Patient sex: M
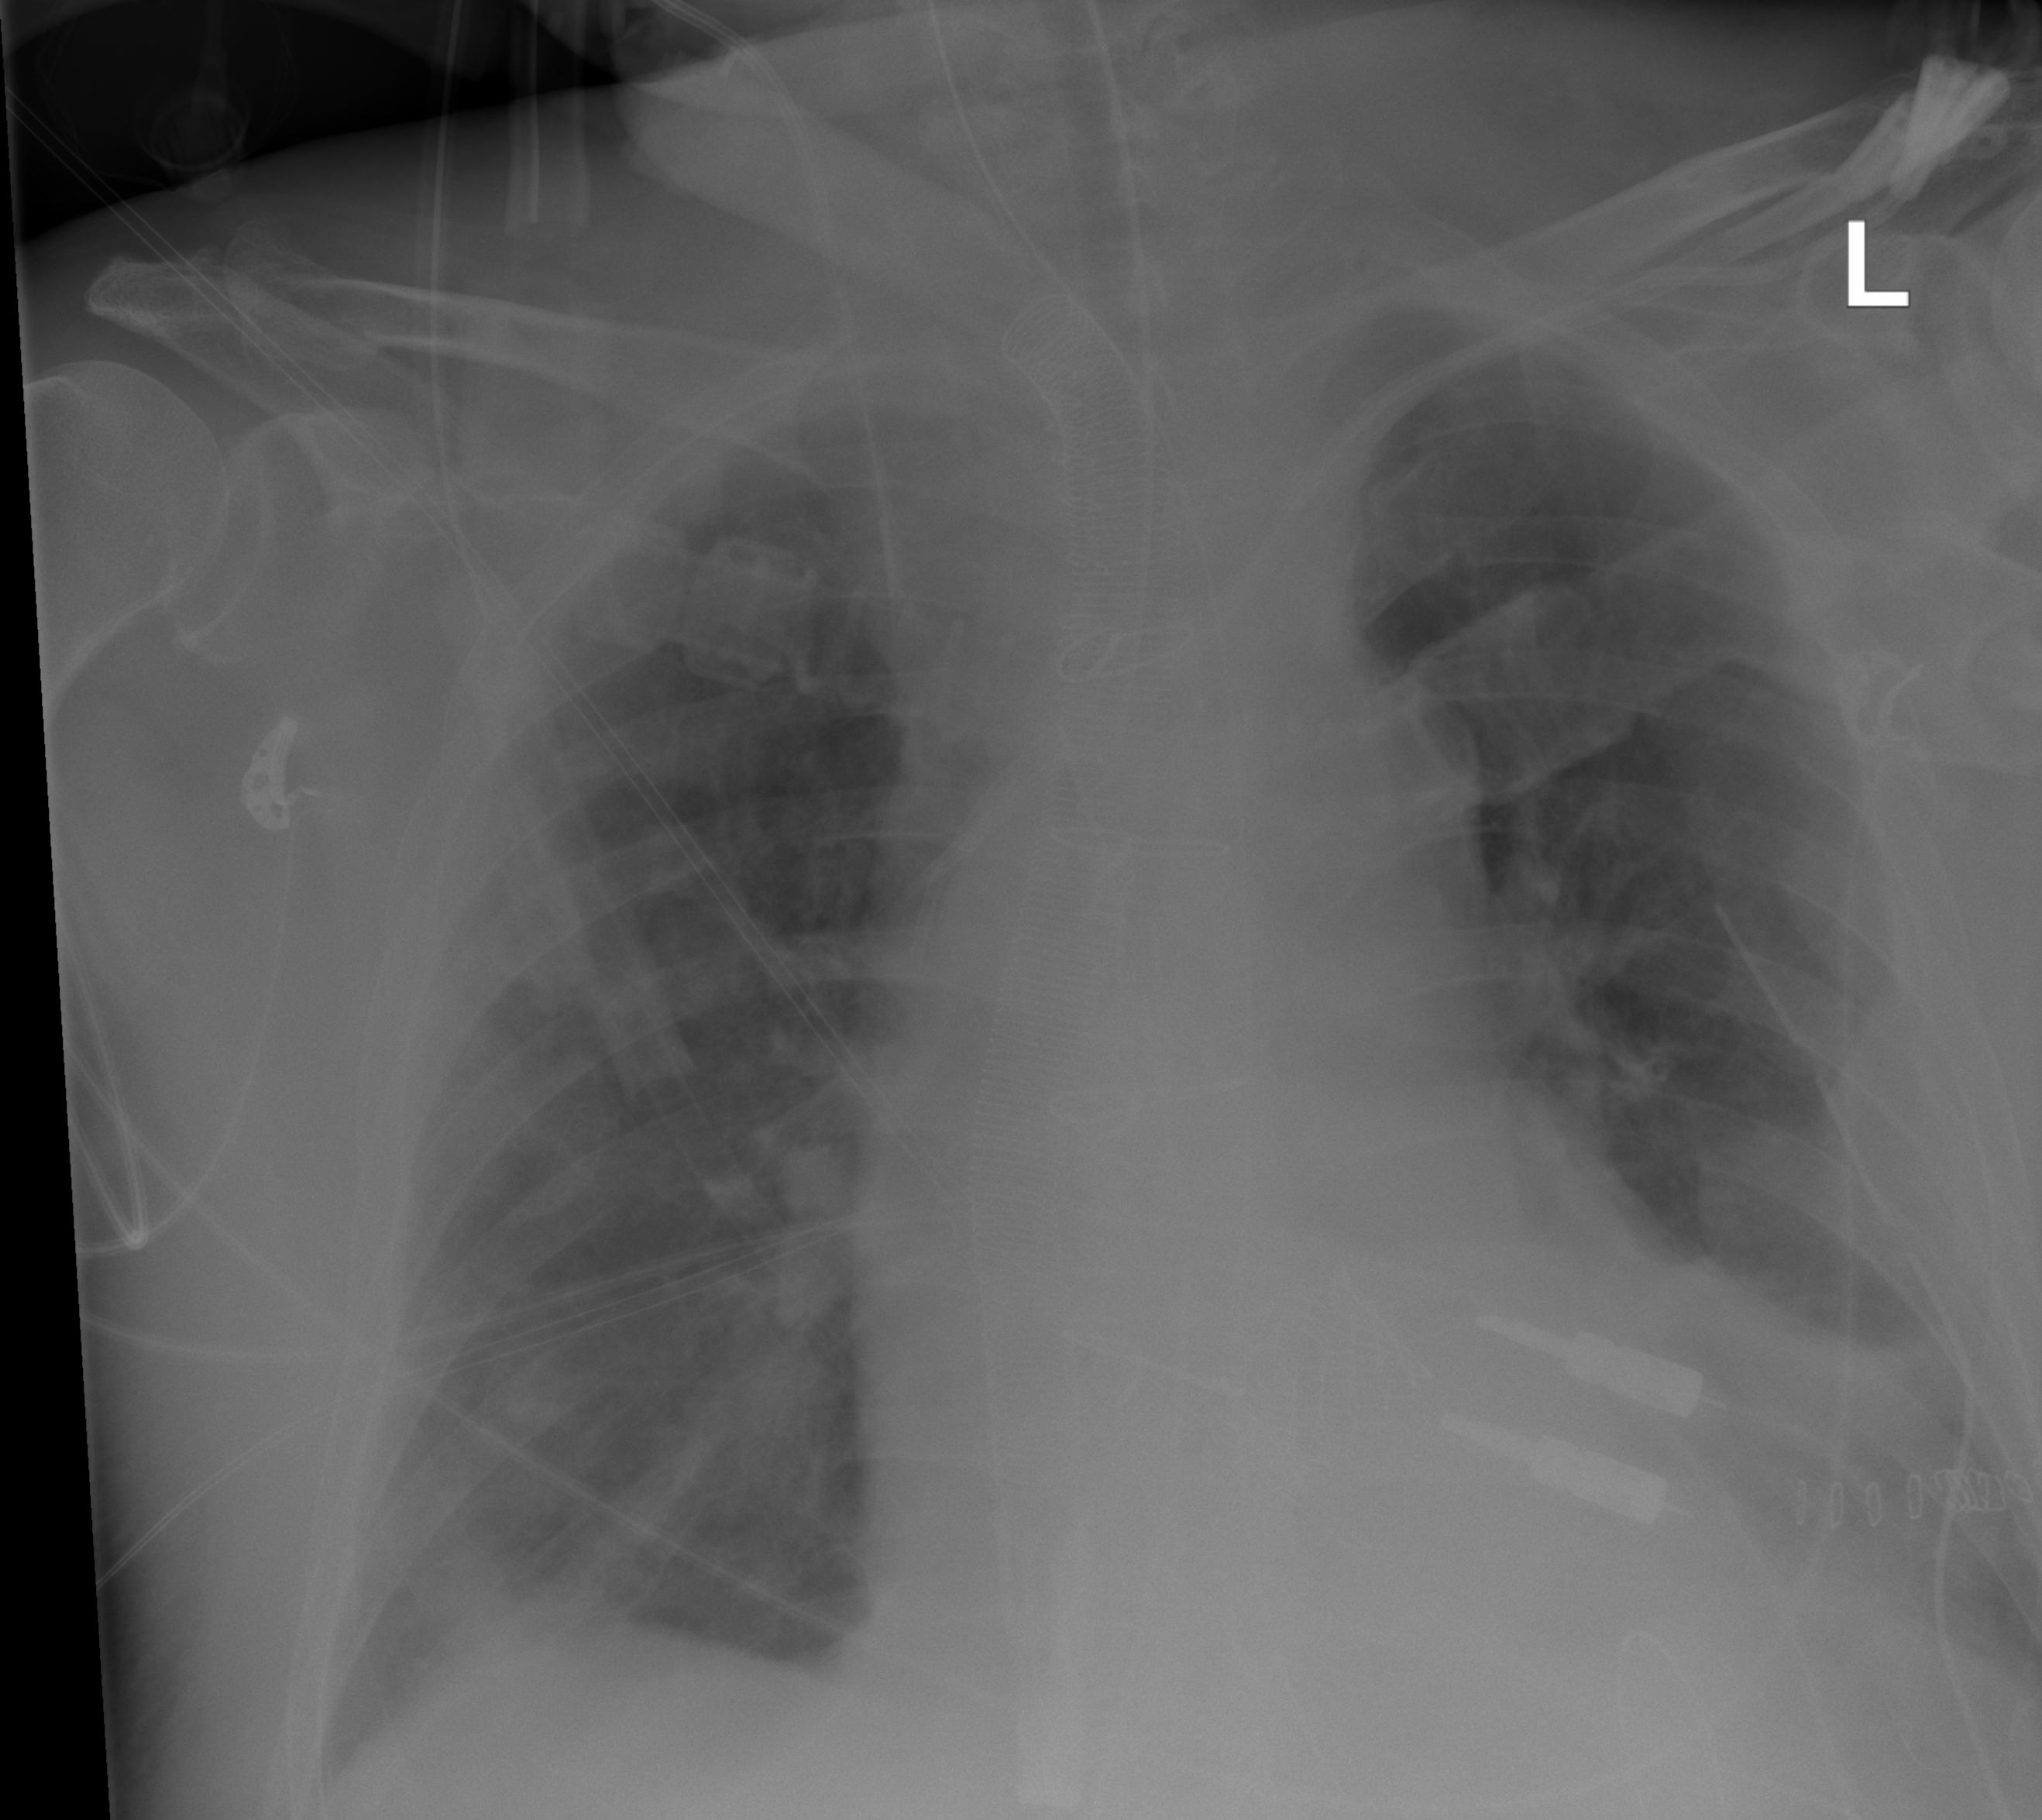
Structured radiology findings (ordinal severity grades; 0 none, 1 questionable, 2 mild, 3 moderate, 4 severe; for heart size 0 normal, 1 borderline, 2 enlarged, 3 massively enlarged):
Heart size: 2
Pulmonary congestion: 1
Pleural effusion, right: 0
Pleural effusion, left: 2
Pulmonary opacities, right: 0
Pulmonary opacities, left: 2
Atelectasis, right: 2
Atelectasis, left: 2